Question: I've used <URL> provided by GitHub to change author info of a GIT repository. While running the script there were some errors which resulted in each branch being duplicated as the origin. I need to keep the origin branches and delete the others. I can't switch to the origin branches because it throws an error:
'''
fatal: A branch named 'Development' already exists.
'''
How can I restore my repository to only keep the origin branches?
My branches look like this in sourcetree:

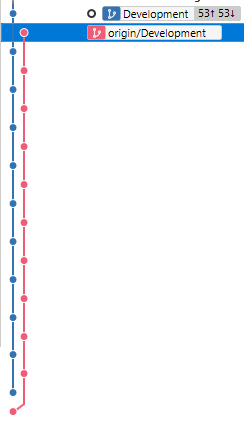
Answer: You could reset your 'Development' branch to the origin one:
'''
git checkout Development
git reset --hard origin/Development
'''
That should be enough.